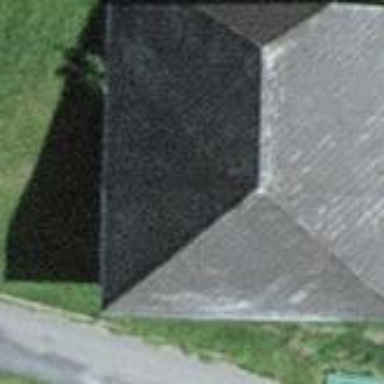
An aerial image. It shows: Rural barn.